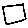
Label: square